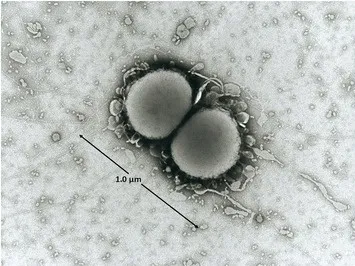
Photomicrograph of N. lactamica Y92-1009. This image was obtained with transmission electron micrography and displays the diplococcoid nature of the N. lactamica Y92-1009 cell. The size of the cell is indicated in micrometres (mum).
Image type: pathology (pas)